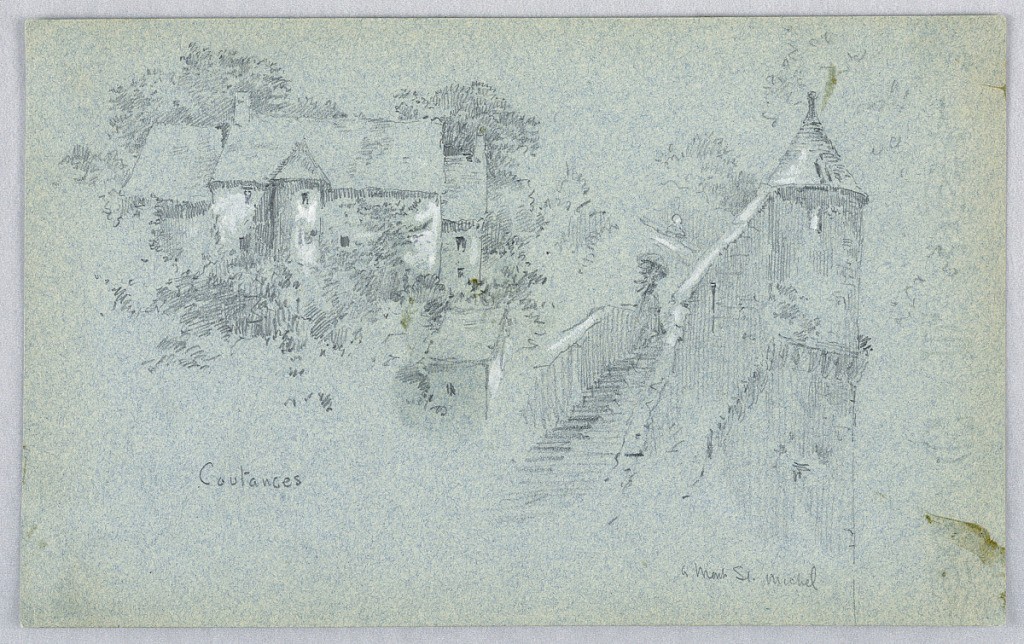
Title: Coutance and Mont St. Michel
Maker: Arnold William Brunner, American, 1857–1925
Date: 1883
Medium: Graphite, brush with blue wash and white heightening on blue-gray paper
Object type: Drawing
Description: Two sketches, large house-wall with turret among trees, left. Stairway and round buttress, right.